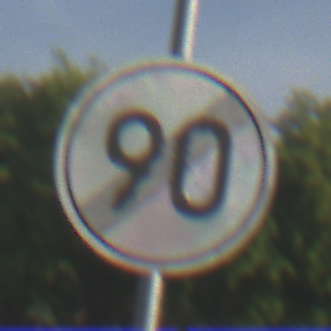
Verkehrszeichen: EndeGeschwindigkeit90
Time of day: SunriseSunset
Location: Outdoor (Suburban)
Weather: PartlyCloudy
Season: NotSpecified
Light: Natural